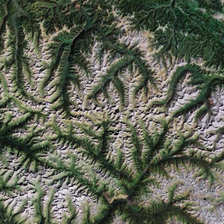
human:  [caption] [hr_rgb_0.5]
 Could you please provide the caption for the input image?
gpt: it is a piece of mountains of green and gray .

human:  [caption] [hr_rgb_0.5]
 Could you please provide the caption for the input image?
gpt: the mountain is green with some ground is grey and the trees are green .

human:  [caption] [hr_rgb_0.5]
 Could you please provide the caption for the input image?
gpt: this is a big mountain .

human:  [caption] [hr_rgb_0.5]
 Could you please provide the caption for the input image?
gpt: it is a piece of mountains of green and gray .

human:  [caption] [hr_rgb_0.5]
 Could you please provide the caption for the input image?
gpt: this is a big mountain .